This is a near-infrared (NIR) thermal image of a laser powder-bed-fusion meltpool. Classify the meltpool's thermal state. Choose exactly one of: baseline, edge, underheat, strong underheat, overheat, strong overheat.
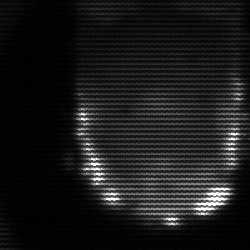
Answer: baseline